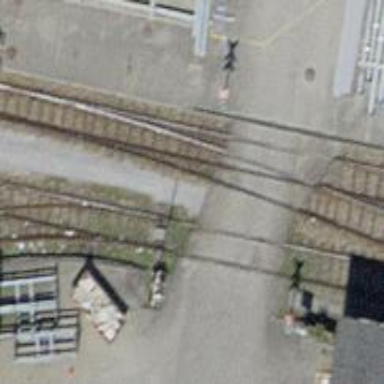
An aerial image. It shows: Railway switch.